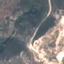
Label: HerbaceousVegetation